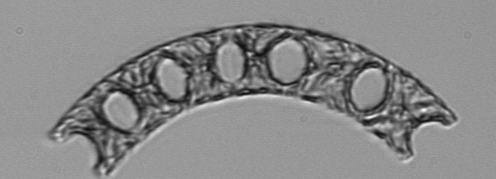
Label: Eucampia